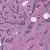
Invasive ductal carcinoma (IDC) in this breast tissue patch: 1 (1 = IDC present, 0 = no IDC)